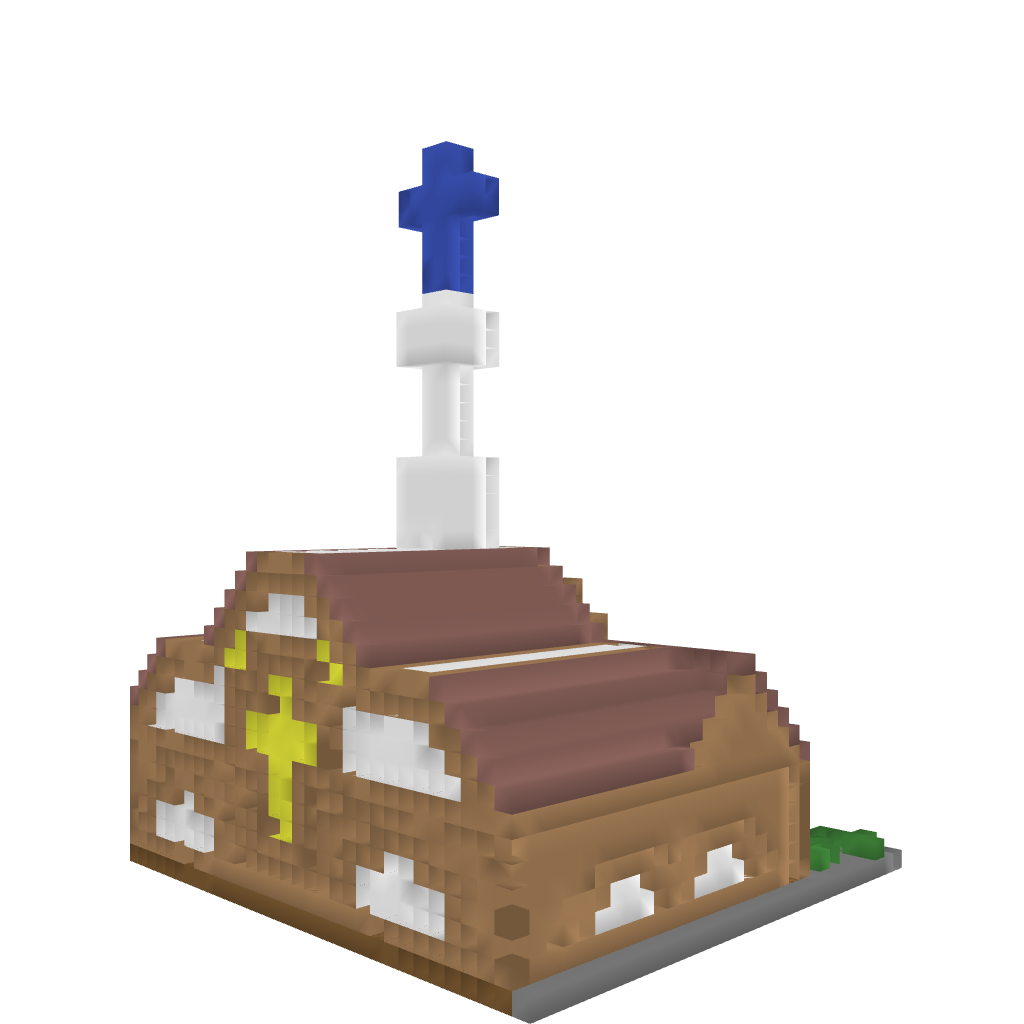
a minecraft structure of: Church bad low quality